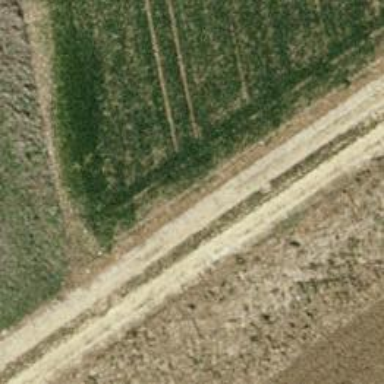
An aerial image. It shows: Gravel track with grade3 tracktype.